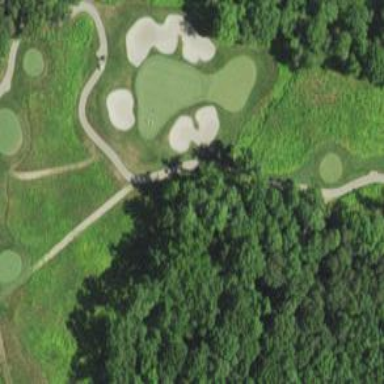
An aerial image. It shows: Path bridge on golf course.